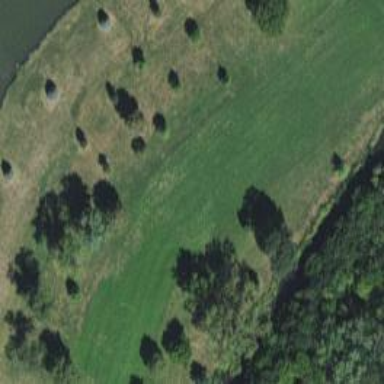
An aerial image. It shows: Well-maintained grassy area known as fairway on golf course.